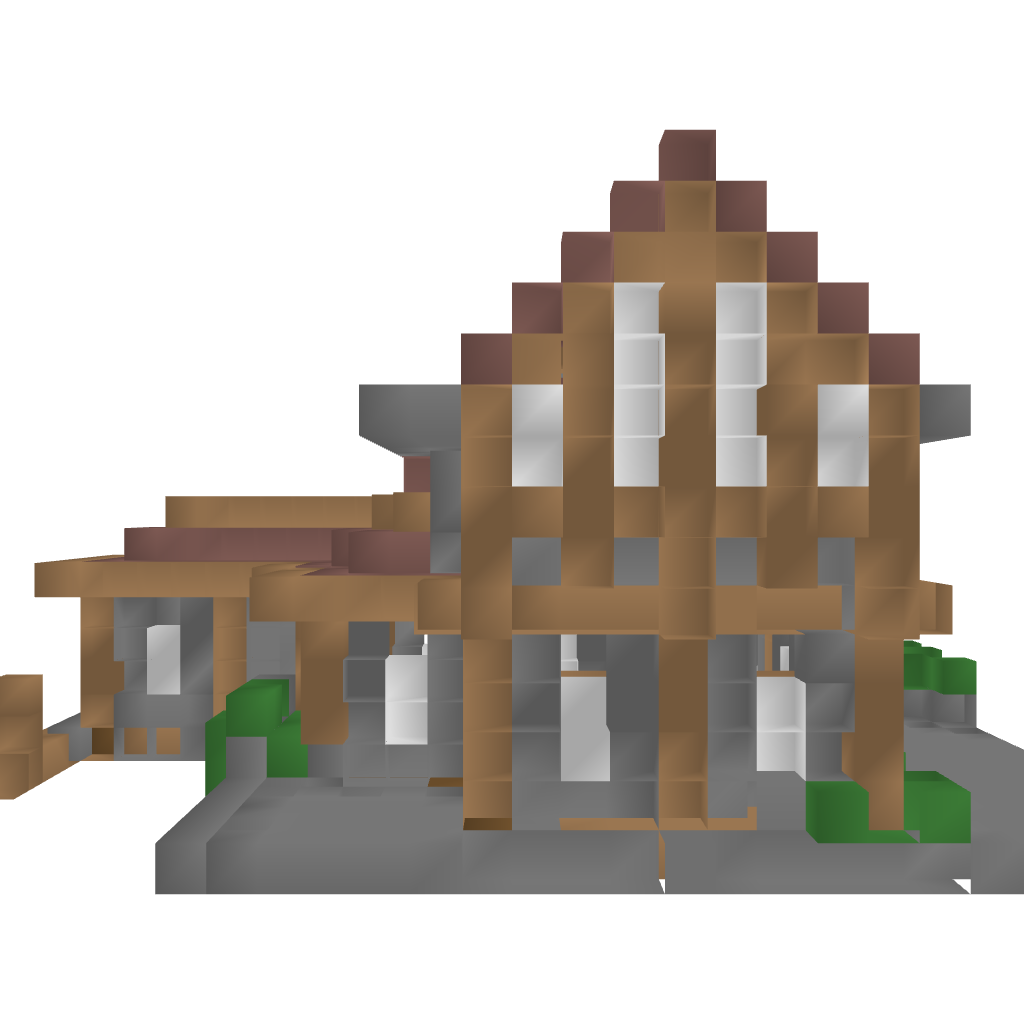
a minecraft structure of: Perfect Survival House bad low quality